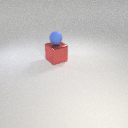
large red metal cube below small blue rubber sphere